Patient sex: M
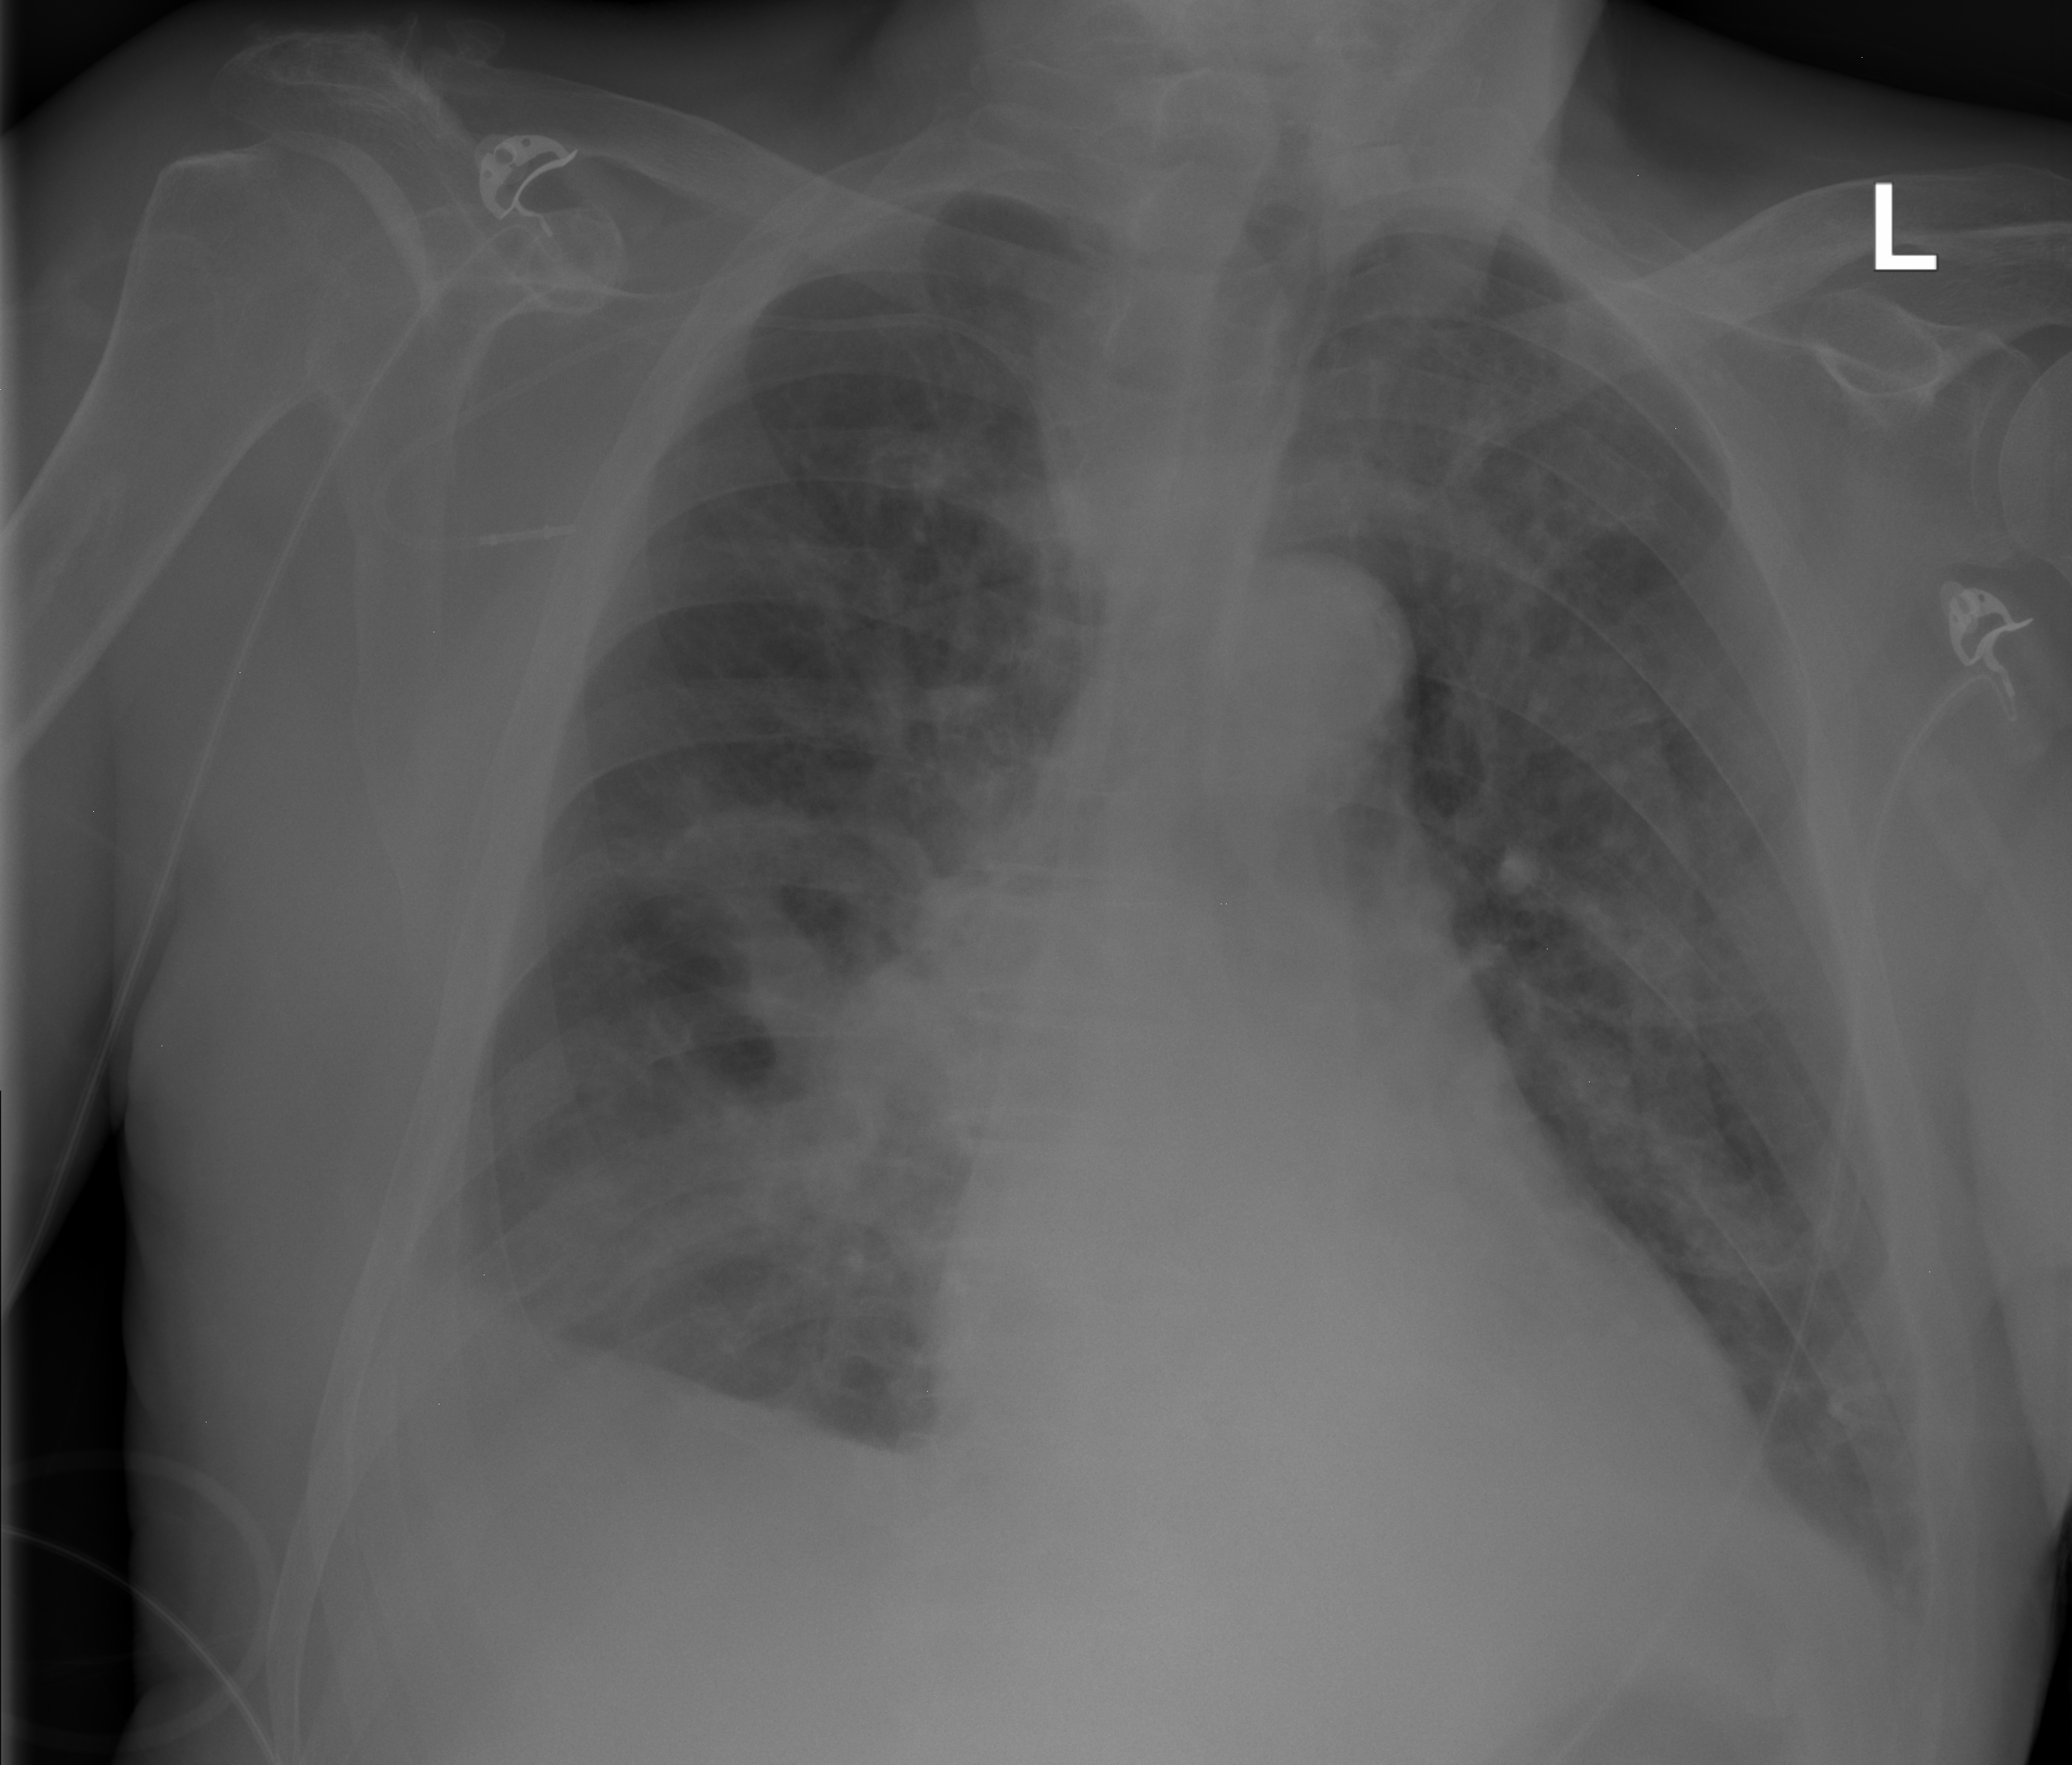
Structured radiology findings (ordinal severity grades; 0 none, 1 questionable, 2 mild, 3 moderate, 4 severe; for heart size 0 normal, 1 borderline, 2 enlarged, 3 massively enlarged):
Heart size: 1
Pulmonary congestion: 1
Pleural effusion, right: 2
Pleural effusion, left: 1
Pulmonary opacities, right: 3
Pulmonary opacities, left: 2
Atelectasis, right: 2
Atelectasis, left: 2